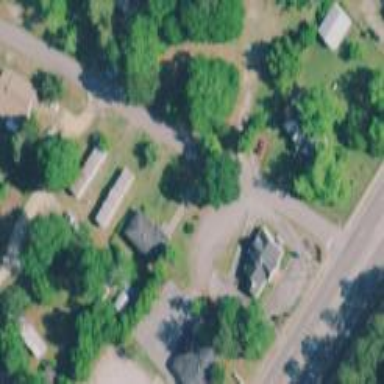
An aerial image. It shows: Residential road.